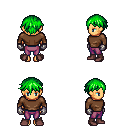
a pixel art fantasy rpg character, female body template, human, tanned skin, brown long-sleeve shirt, magenta pants, green short bangs hairstyle, metal gloves, maroon shoes, four views (front, back, left, right), 2x2 character sprite sheet, small pixel art, hard edges, no anti-aliasing